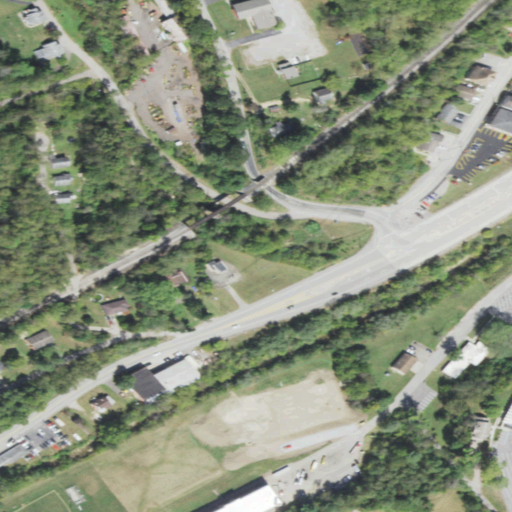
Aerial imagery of valley in Pennsylvania named Reissing Hollow containing medium intensity development, open development, low intensity development, mixed forest, deciduous forest, and high intensity development